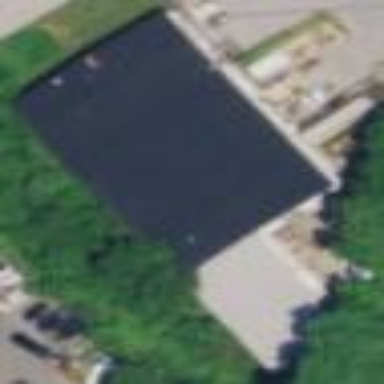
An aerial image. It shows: Building.